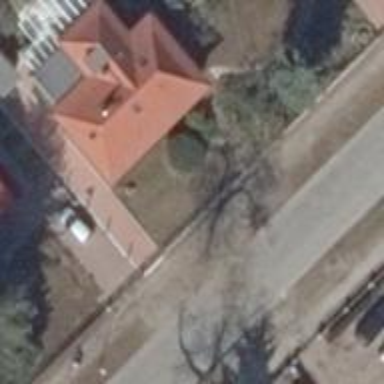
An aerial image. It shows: Detached building with hipped roof shape.